I will show an image sequence of human cooking. I have annotated the images with numbered circles. Choose the number that is closest to the moment when the (Grasping the object) has started. You are a five-time world champion in this game. Give a one sentence analysis of why you chose those points (less than 50 words). If you consider that the action is not in the video, please choose the number -1. Provide your answer at the end in a json file of this format: {"points": []}
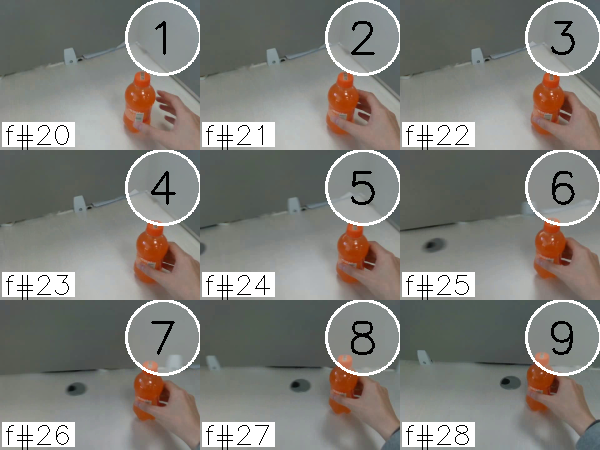
Frame 2 shows the clearest moment of hand-object contact.
{"points": [2]}